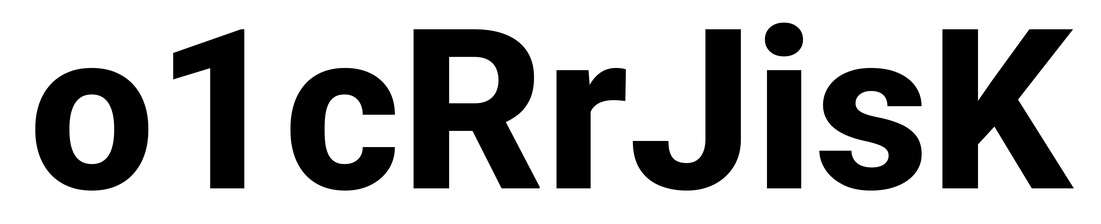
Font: Roboto_ExtraBold